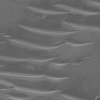
Atmospheric dust classification: not_dusty